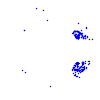
Particle: pion